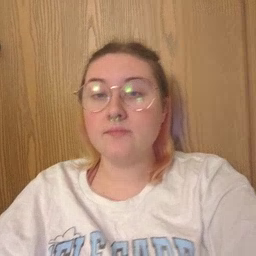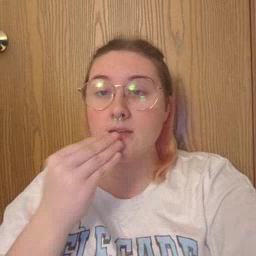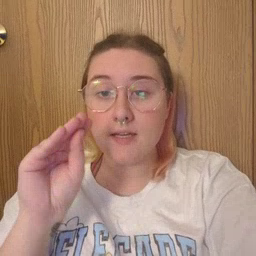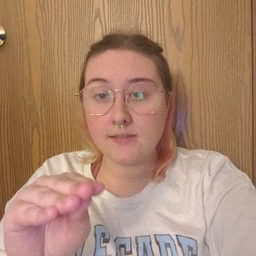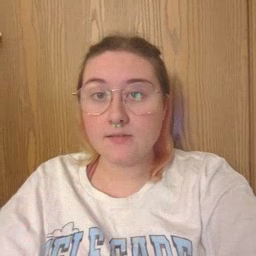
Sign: kiss